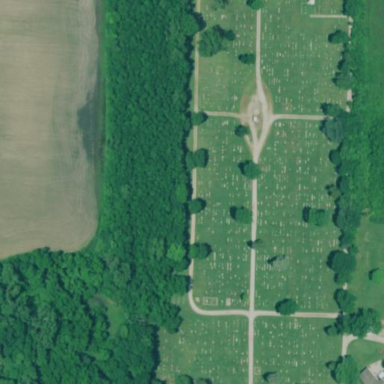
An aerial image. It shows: Cemetery with graves.